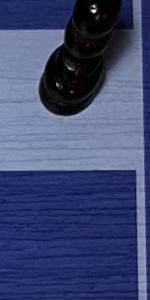
Label: Empty